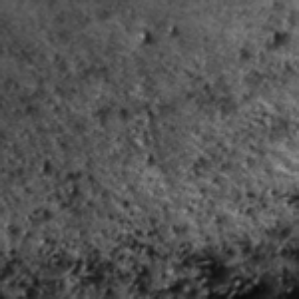
Label: frost